Aerial crown-view tile of a tropical tree (Barro Colorado Island, Panama), acquired 20250818:
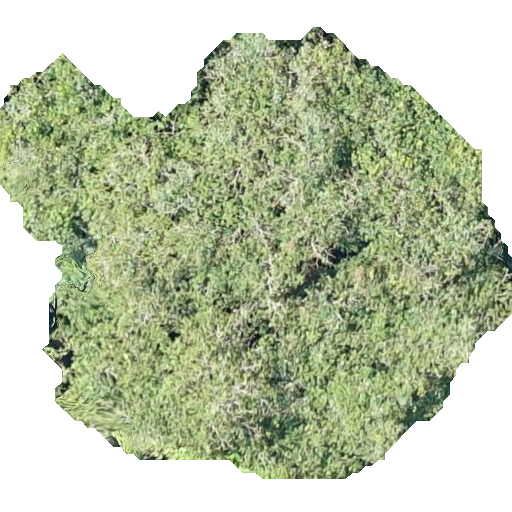
Species: Tachigali panamensis
GBIF accepted scientific name: Tachigali panamensis
Crown area: 240.288 m²